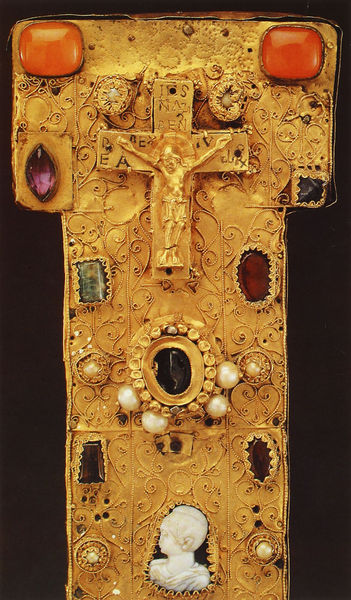
Titel: Osnabrücker Kapitelkreuz
Institution: Osnabrück, Domschatz
Schlagwörter: blau, kopf, weiß, grün, braun, orange, profil, schwarz, rot, ornament, stein, portrait, figur, gold, edelsteine, perle, perlen, ranken, relief, lila, detail, inschrift, floral, ornamente, foto, buch, dose, medaillon, vergoldet, kreuz, schnitzerei, einband, umschlag, heiligenschein, christus, jesus, mittelalter, religiös, edelstein, kruzifix, kamee, objekt, einfassung, ziseliert, fassung, reliquie, vergoldung, amethyst, rubin, elfenbein, smaragd, geschmeide, gemme, blattgold, inri, reliquiar, rubine, goldschmiedearbeit, emaille, diamant, hülle, juwelen, t, packung, jesuschristus, herrenreliquie, kreuzreliquie, reliqzie, edellstein